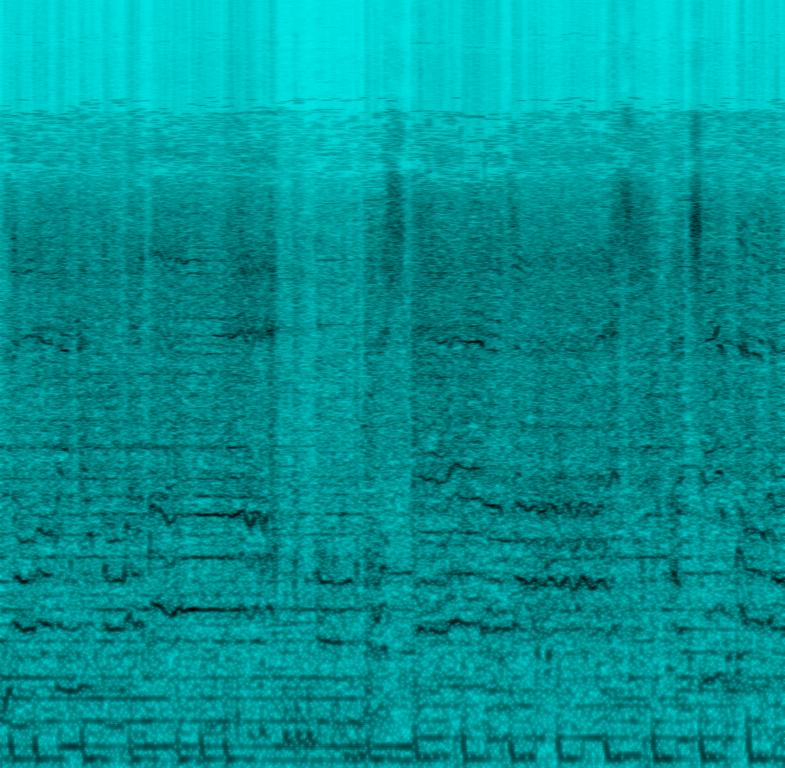
Pop music that is dense and distorted with a male singer. Good for club music.